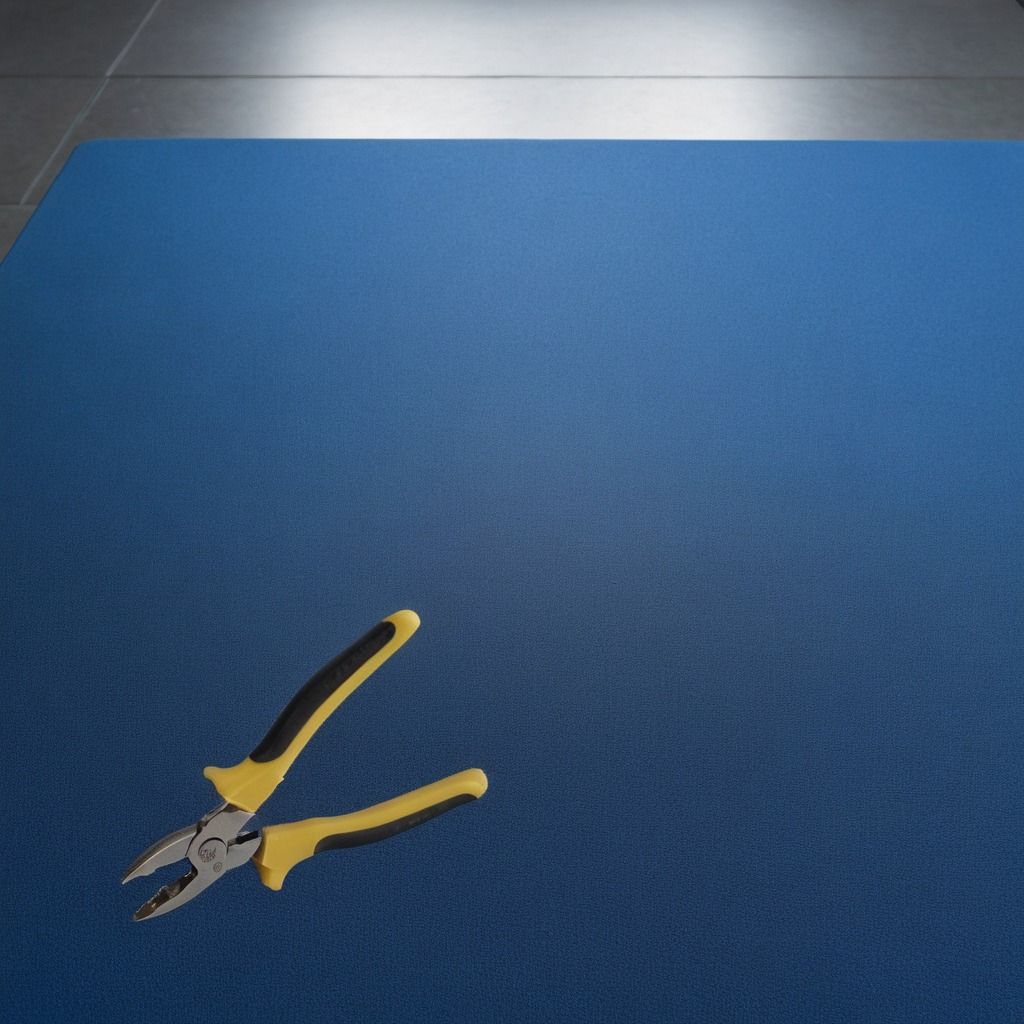
A plier lying on a blue rubber mat in a workshop.